Field crop: tomato
Growth stage: 1
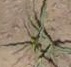
Species: cyperus